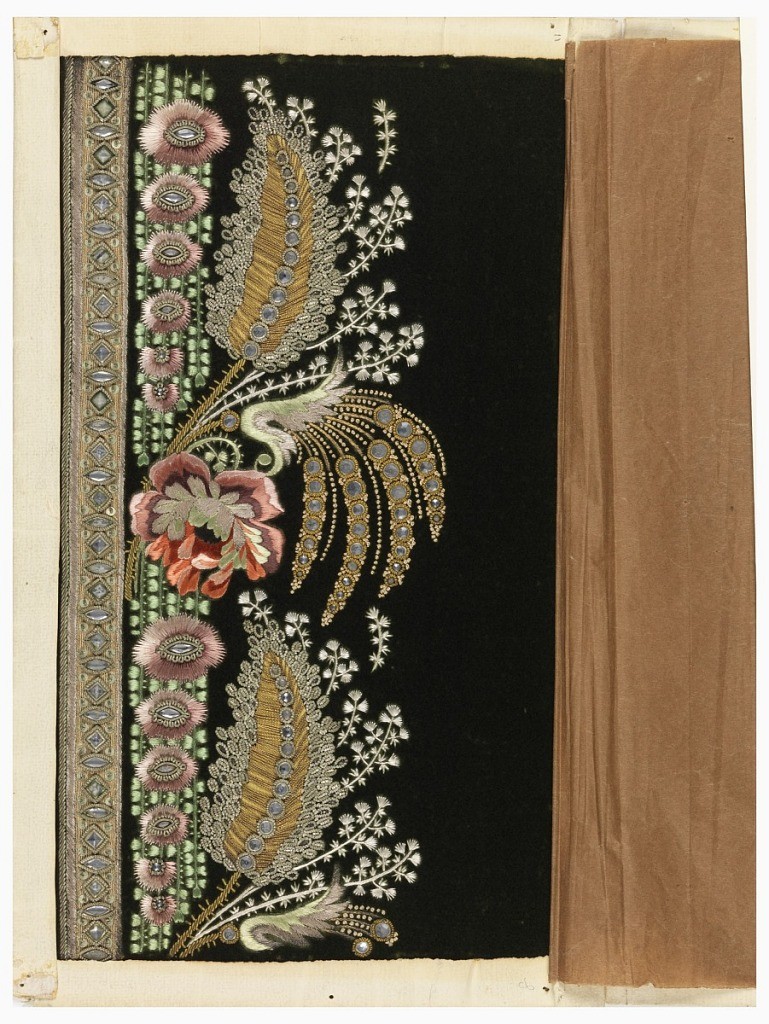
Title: Embroidery sample
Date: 1775–1805
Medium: silk thread, flat gold and silver metal thread wrapped on a silk core, gold and silver metal wire coils, metal sequins, bezeled mirrored glass beads, stamped gold appliqué on silk ground, paper enclosure Technique: embroidered on cut supplementary warp pile (velvet) Label: Satin, stem, and knot stitches embroidered in silk and gold and silver metallic thread; embroidered gold and silver metal wire coils, sequins, bezeled-mirrored glass beads, and stamped gold appliqué on cut supplementary warp pile (velvet); paper enclosure
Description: Floral design embroidered with multicolored silk, silver and gold threads and wire coils, stamped gold appliqué and mirrored glass beads on a solid green velvet ground.